Question: I am trying to construct a new array, just to organize my original one a bit more.
Here is my original array look like :
'''
array (size=20893)
0 =>
array (size=3)
0 => string 'Item Name' (length=9)
1 => string 'Sales Description' (length=17)
2 => string 'Qty on Hand' (length=11)
1 =>
array (size=3)
0 => string 'bs-1808r-hrp' (length=12)
1 => string 'RABBIT ANTI-HPT/HAPTOGLOBIN POLYCLONAL ANTIBODY, HRP CONJUGATED' (length=63)
2 => string '' (length=0)
2 =>
array (size=3)
0 => string 'bs-3605R-Biotin-de' (length=18)
1 => string 'RABBIT ANTI-YAP1 POLYCLONAL ANTIBODY, BIOTIN CONJUGATED' (length=55)
2 => string '' (length=0)
3 =>
array (size=3)
0 => string 'bs-9185R' (length=8)
1 => string 'RABBIT ANTI-VGLL4 POLYCLONAL ANTIBODY' (length=37)
2 => string '' (length=0)
4 =>
array (size=3)
0 => string 'Cancelled Order' (length=15)
1 => string '' (length=0)
2 => string '' (length=0)
5 =>
array (size=3)
0 => string 'Consulting fee' (length=14)
1 => string '' (length=0)
2 => string '' (length=0)
6 =>
array (size=3)
0 => string 'duplicate' (length=9)
1 => string '' (length=0)
2 => string '' (length=0)
7 =>
array (size=3)
0 => string 'return' (length=6)
1 => string '' (length=0)
2 => string '' (length=0)
8 =>
array (size=3)
0 => string 'SERVICE' (length=7)
1 => string 'RABBIT ANTI-LPP2 POLYCLONAL ANTIBODY' (length=36)
2 => string '' (length=0)
9 =>
array (size=3)
0 => string 'Validation program' (length=18)
1 => string '' (length=0)
2 => string '' (length=0)
10 =>
array (size=3)
0 => string 'Cold Pack' (length=9)
1 => string '' (length=0)
2 => string '' (length=0)
'''
Want to see the whole array ? <URL>
Right now , it index by # : 0,1,2, ... and their key is also # : 0,1,2, ...
I want to change the index from # to sku, and change their key from:
- - -
Can someone tell me what I did wrong here ?
'''
// Contruct $new_qb_array
foreach ( $qb_array as $key => $value )
{
$new_qb_array[ $value[0] ] = array('sku'=>$value[0], 'name'=>$value[1], 'stock'=>$value[2]);
unset( $value[0] );
}
'''
I keep getting this :

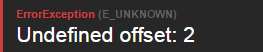
Answer: '''
// Contruct $new_qb_array
foreach ( $qb_array as $key => $value )
{
$new_qb_array[ $value[0] ] = array('sku'=>$value[0], 'name'=>@$value[1], 'stock'=>@$value[2]);
}
unset($qb_array);
'''
Note that addition of the '@' symbol in front of $value[1] and $value[2] - that will suppress the error.
I also moved the unset() out of your loop - it will be a lot faster to do it once at the end rather than piece-by-piece within the loop unless I am missing something there in terms of your requirements.